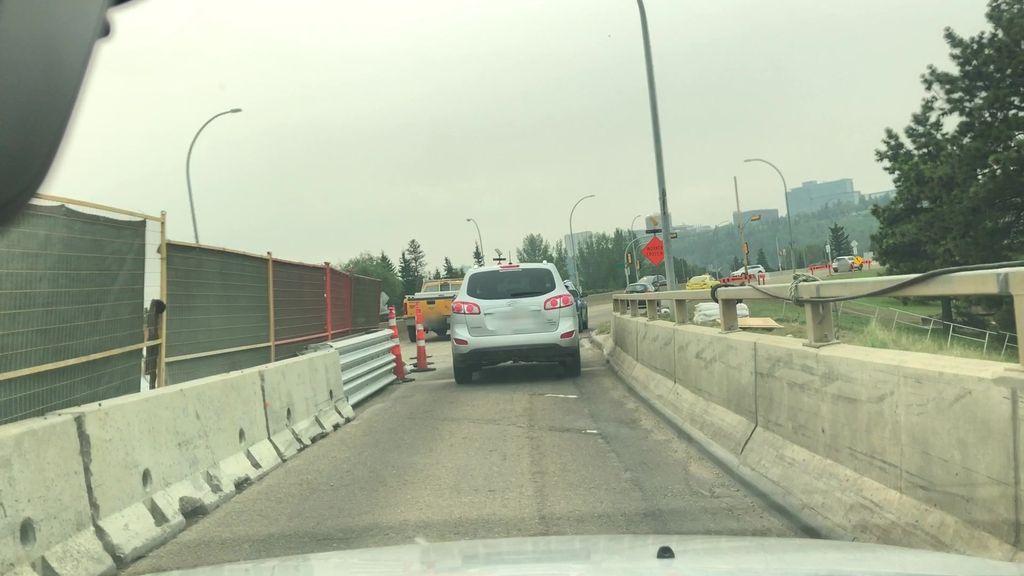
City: edmonton